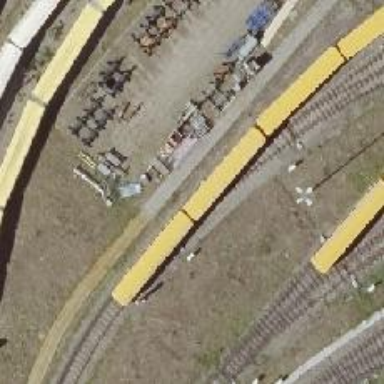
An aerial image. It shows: Yard meant for service. The rail tracks are electrified at the top.